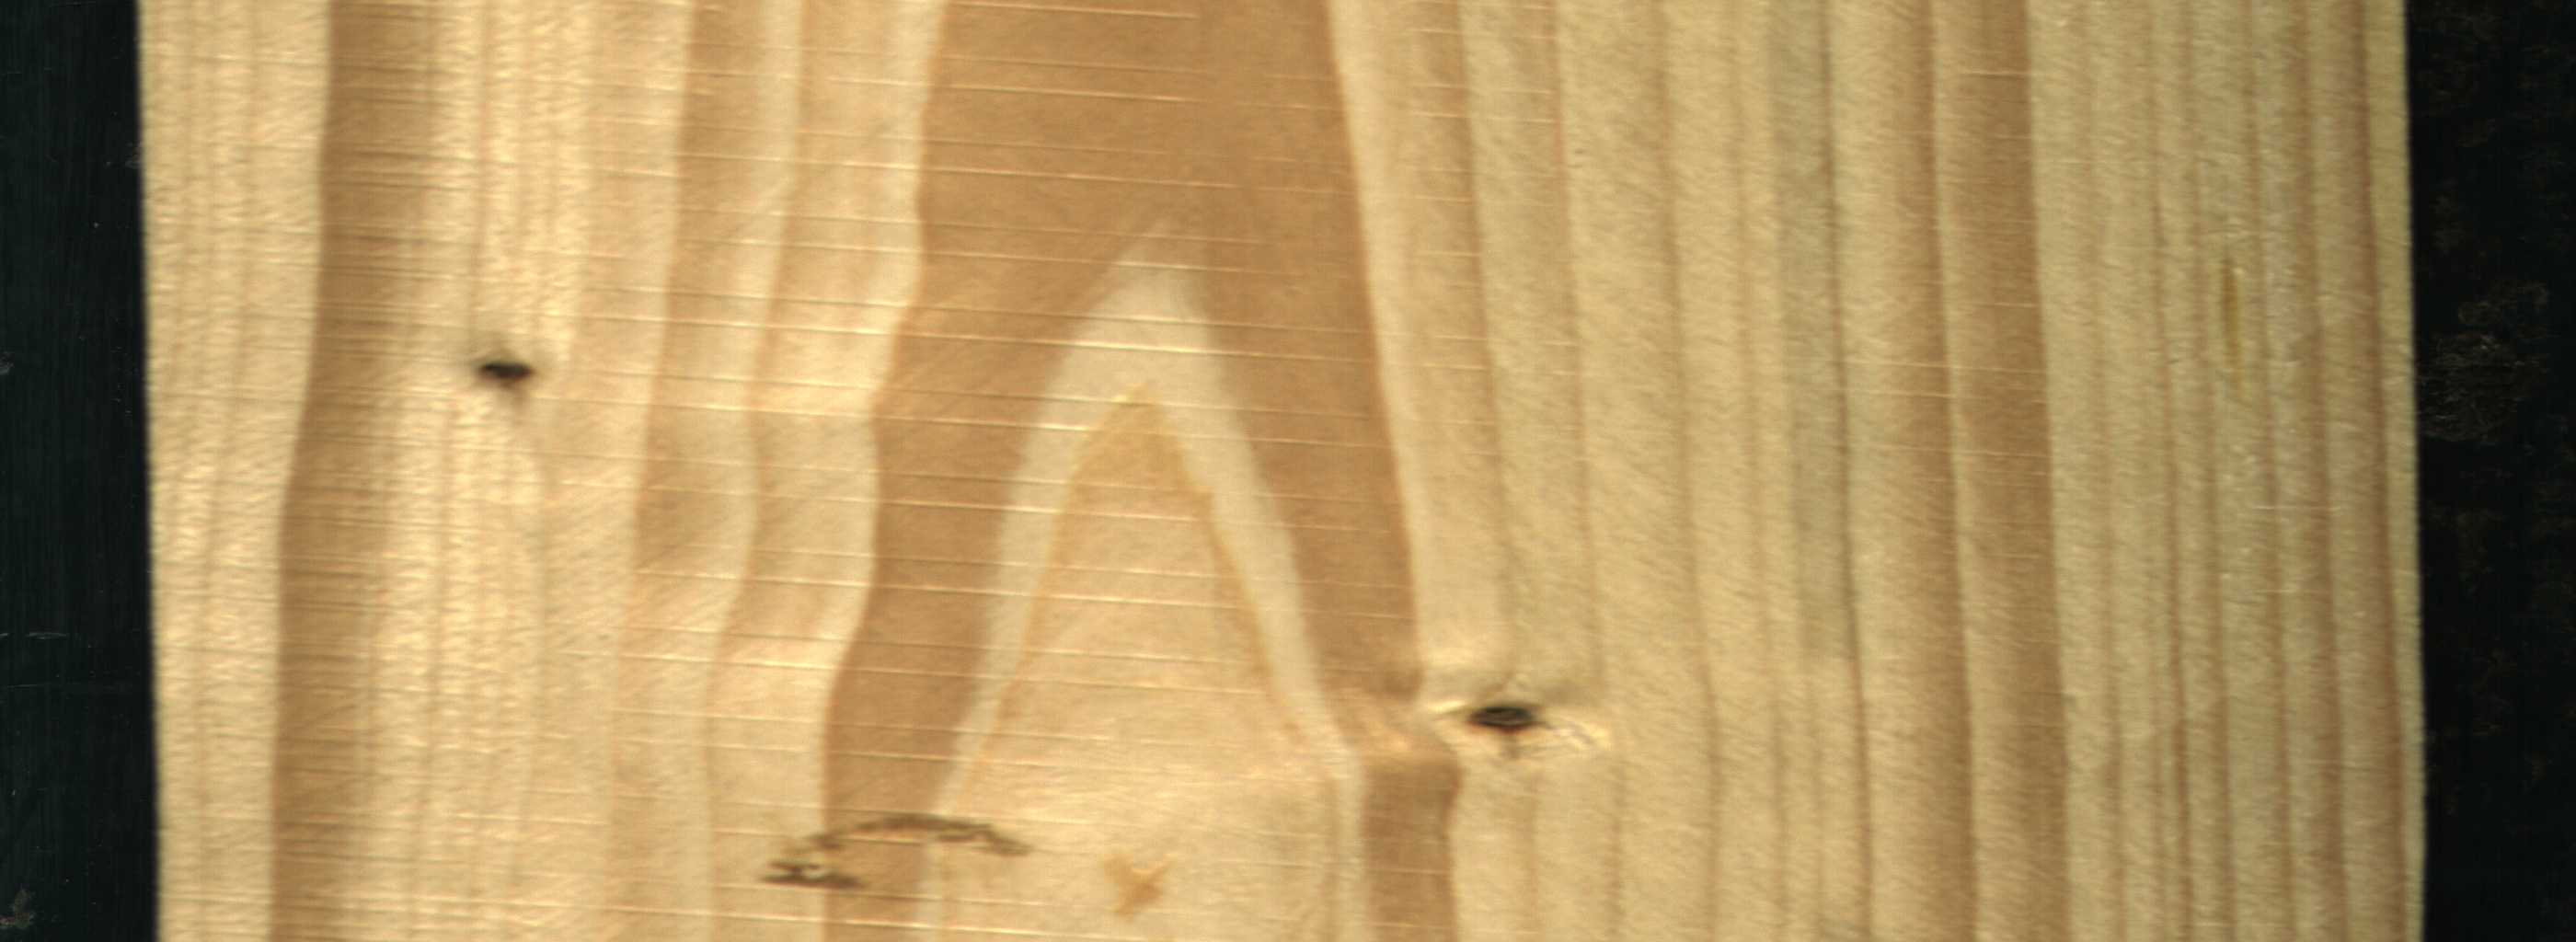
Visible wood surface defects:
resin
Quartzity
Quartzity
Dead_Knot
Dead_Knot